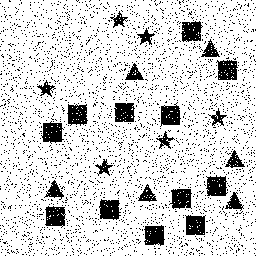
Squares: 12
Triangles: 6
Stars: 6
Total shapes: 24